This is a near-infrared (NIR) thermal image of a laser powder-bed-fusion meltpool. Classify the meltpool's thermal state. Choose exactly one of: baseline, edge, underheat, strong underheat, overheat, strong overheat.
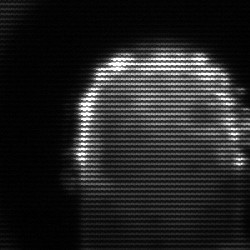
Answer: baseline